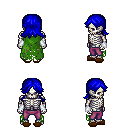
a pixel art fantasy rpg character, male body template, skeleton, green tattered cape, magenta pants, blue loose hair, white cloth bracers, brown slippers, four views (front, back, left, right), 2x2 character sprite sheet, small pixel art, hard edges, no anti-aliasing